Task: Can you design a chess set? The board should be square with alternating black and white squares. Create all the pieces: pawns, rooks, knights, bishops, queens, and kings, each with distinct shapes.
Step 3983:
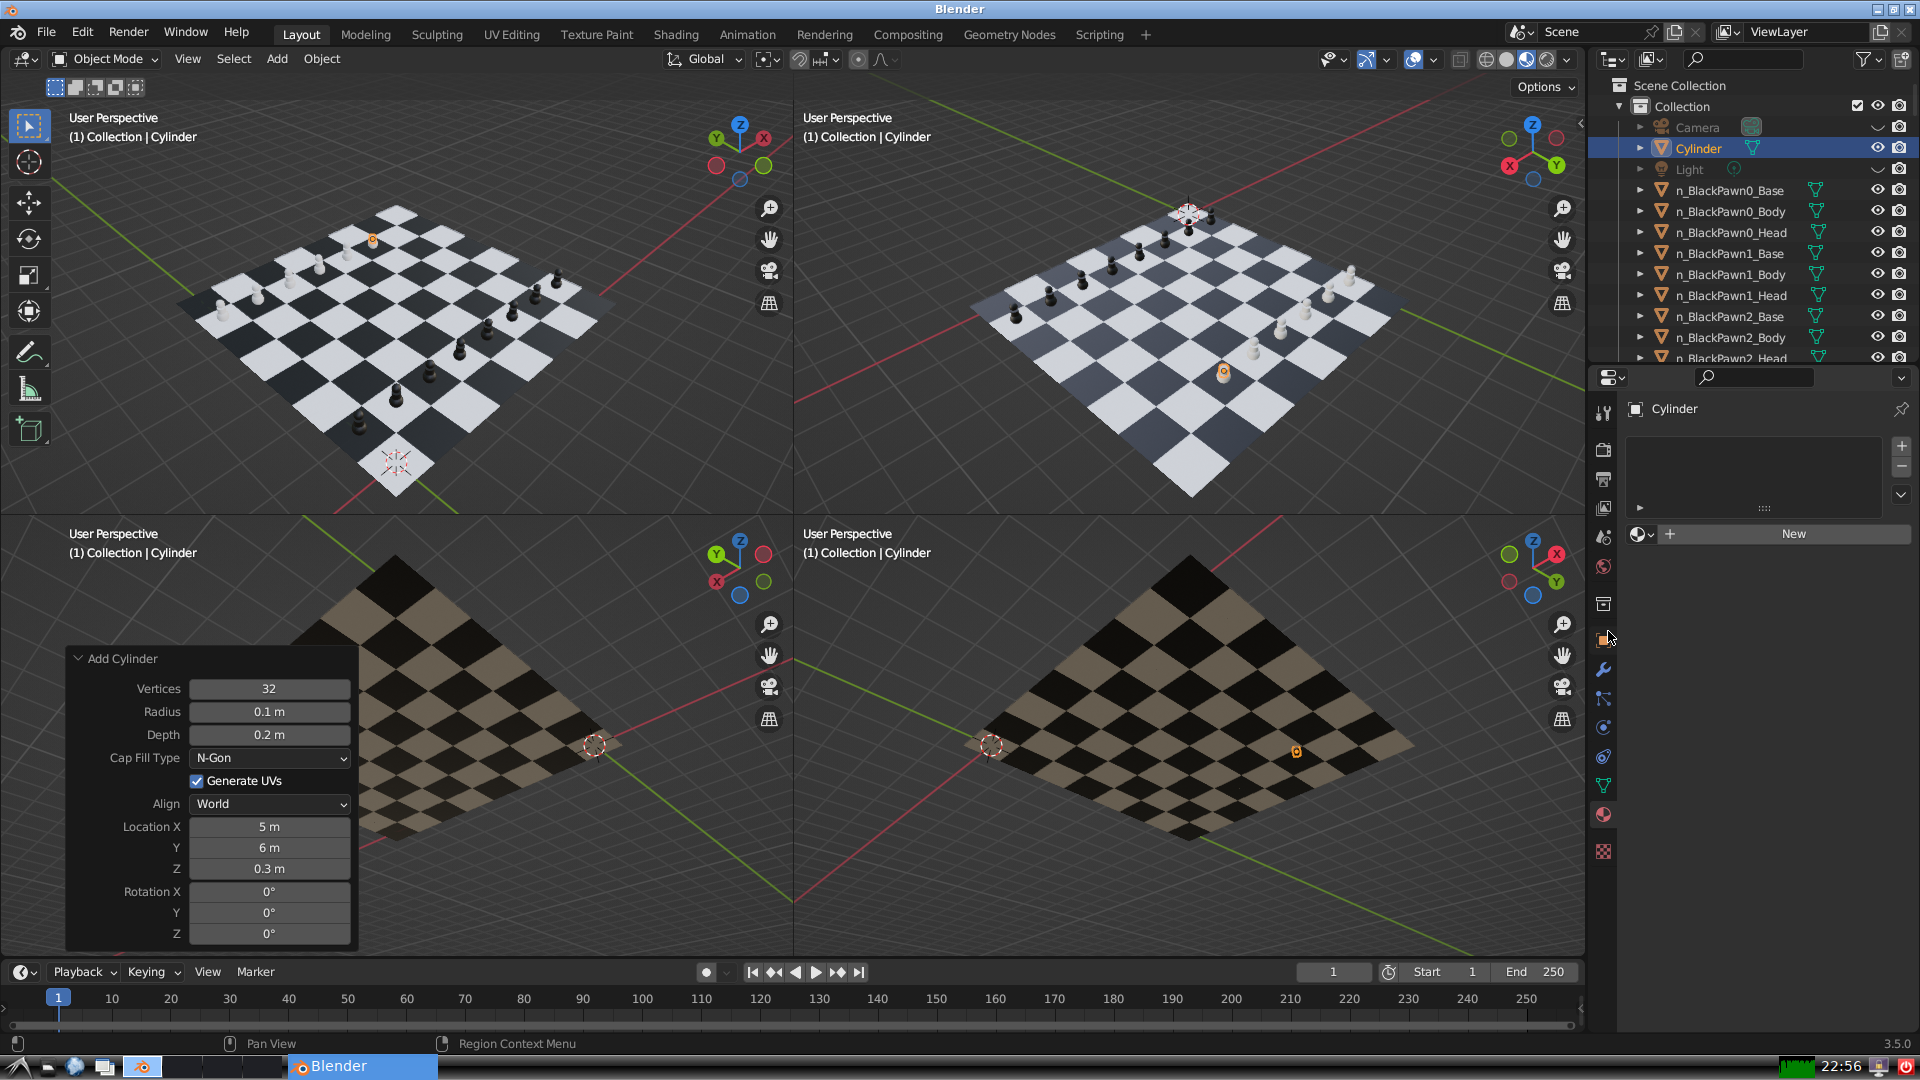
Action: click: no